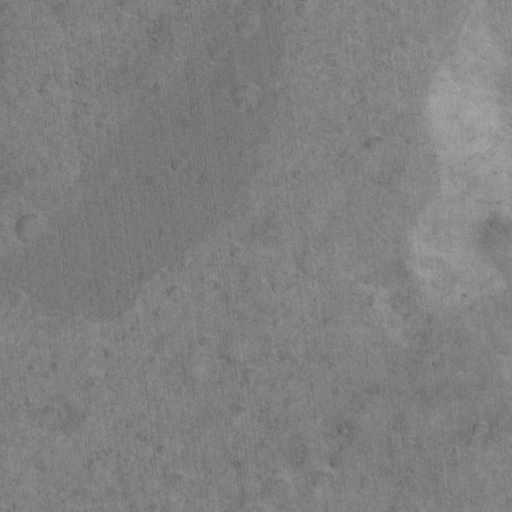
Classes present: Background, Cone